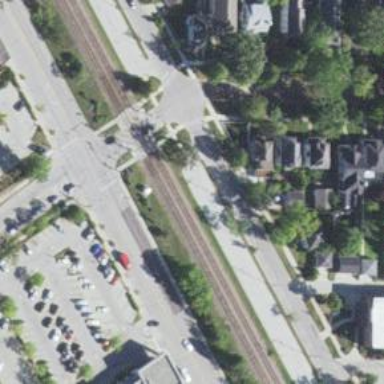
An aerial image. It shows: Crossing for the railway.